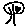
Label: tree